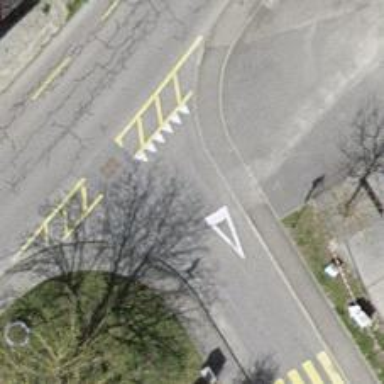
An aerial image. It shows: Uncontrolled crossing on the road.